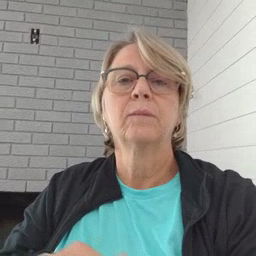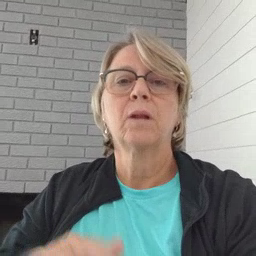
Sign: minemy